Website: home-depot
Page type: billing-address
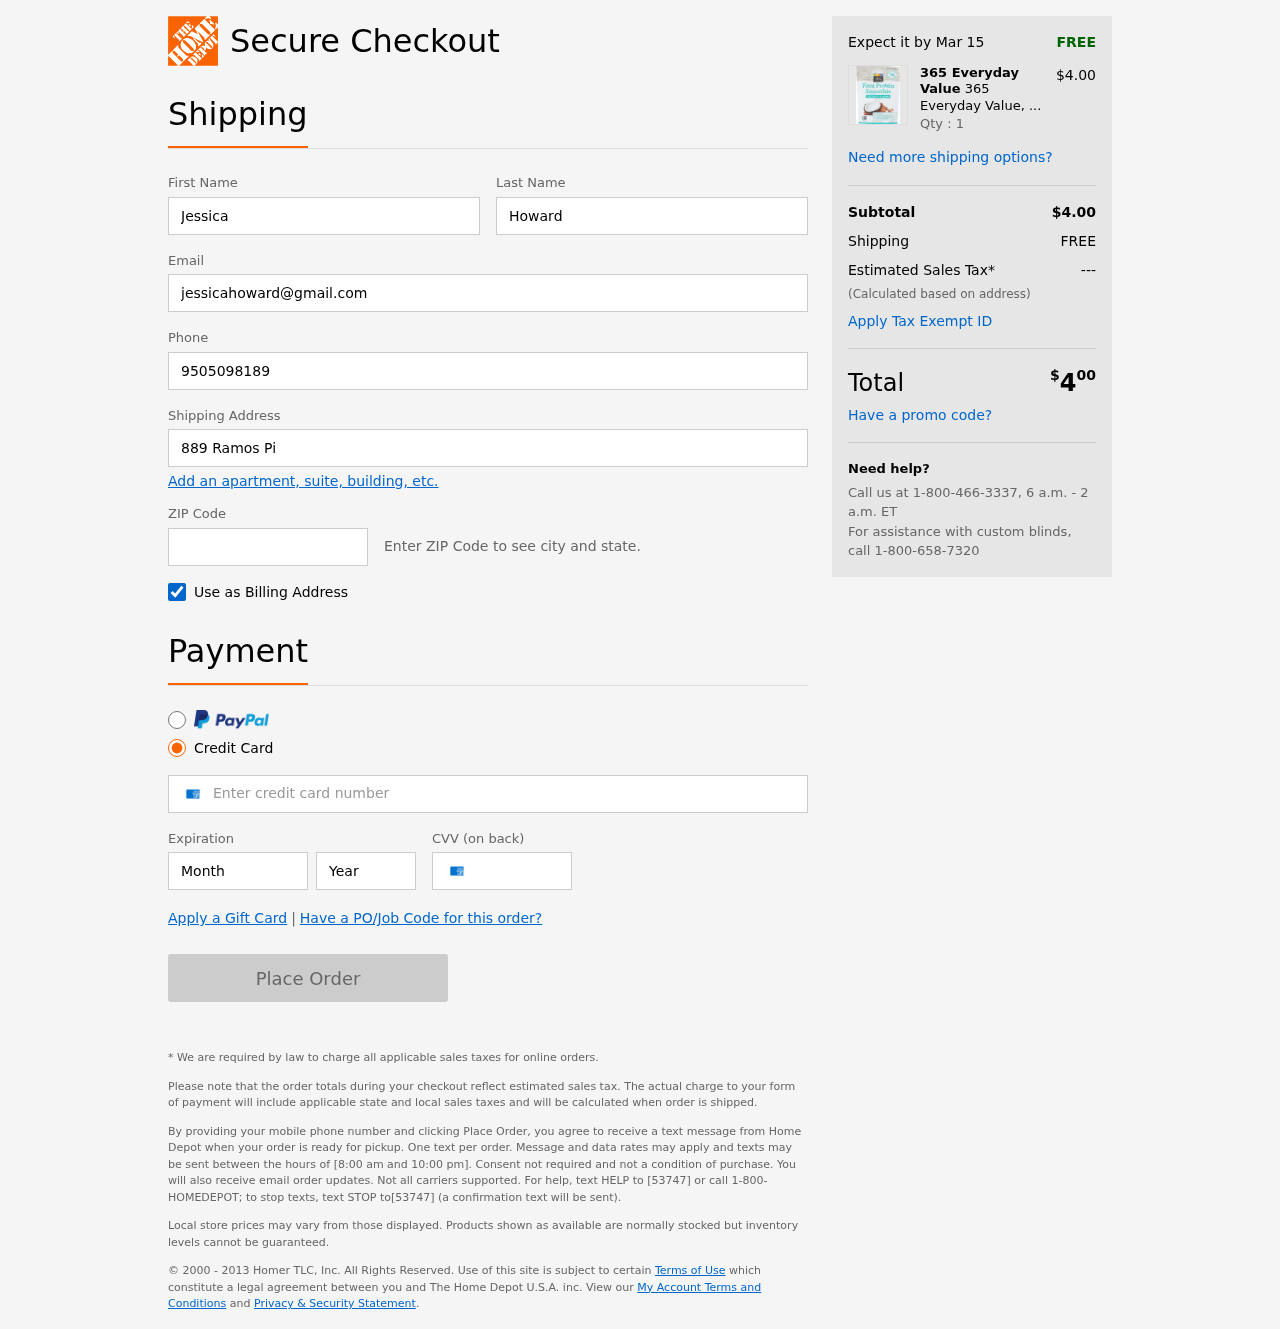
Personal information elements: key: PII_FIRSTNAME
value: Jessica
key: PII_LASTNAME
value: Howard
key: PII_EMAIL
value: jessicahoward@gmail.com
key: PII_PHONE
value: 9505098189
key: PII_STREET
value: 889 Ramos Pines Apt. 524
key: PII_POSTCODE
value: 26183
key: PII_CARD_NUMBER
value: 3494 2417 0337 853
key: PII_CARD_EXPIRY_MONTH
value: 09
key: PII_CARD_CVV
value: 0459
Product elements: key: PRODUCT1_BRAND
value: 365 Everyday Value
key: PRODUCT1_NAME
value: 365 Everyday Value, Plant Protein Smoothie, Coconut Almond, 9 oz
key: PRODUCT1_PRICE
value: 4
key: PRODUCT1_QUANTITY
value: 1
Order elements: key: ORDER_DELIVERY_DATE
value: Mar 15
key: ORDER_SUBTOTAL
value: $4.00
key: ORDER_SHIPPING_COST
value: FREE
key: ORDER_TAX
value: ---
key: ORDER_TOTAL2
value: $400